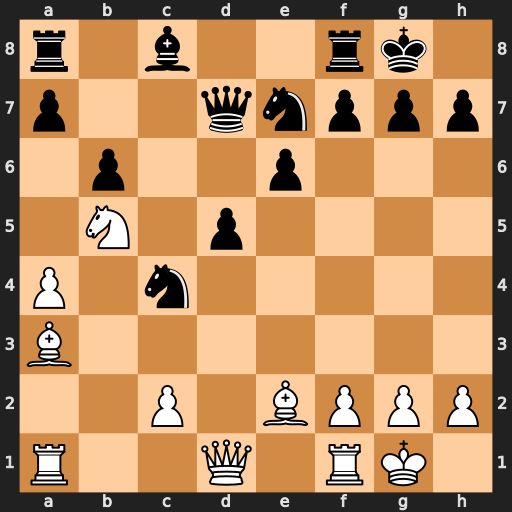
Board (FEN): r1b2rk1/p2qnppp/1p2p3/1N1p4/P1n5/B7/2P1BPPP/R2Q1RK1
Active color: w
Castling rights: -
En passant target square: -
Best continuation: Bxc4 dxc4 Qxd7 Bxd7 Bxe7